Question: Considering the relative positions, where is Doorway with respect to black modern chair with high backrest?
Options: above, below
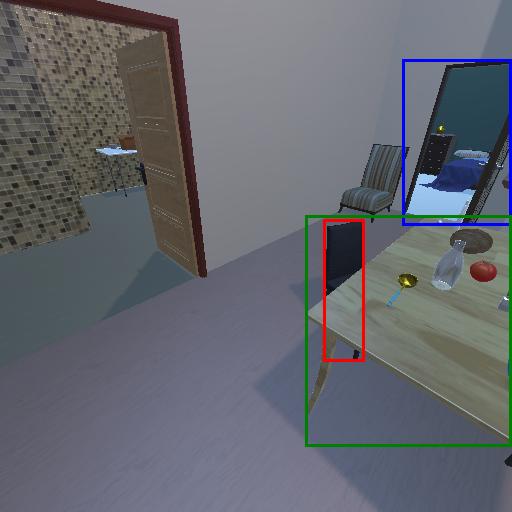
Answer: above